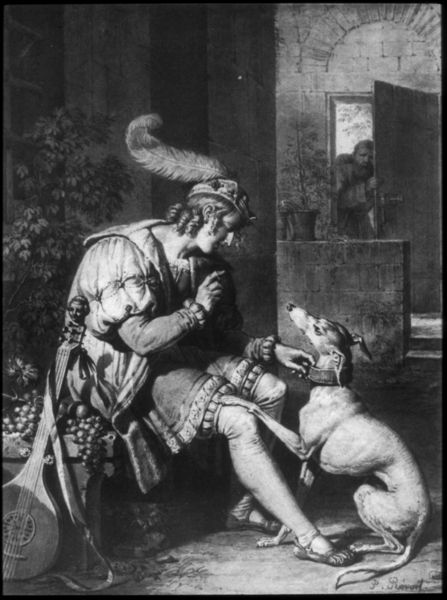
Titel: Troubardour und Windhund
Künstler: Pierre Révoil
Schlagwörter: feder, mann, hut, männer, nase, tür, zeichnung, hund, kappe, spiegel, strauch, musiker, locken, schwanz, apfel, bogen, halsband, mauer, treppe, wein, sprechen, zeigefinger, sandalen, narr, radierung, pfote, sandale, barett, dressur, wams, kniestrumpf, laute, mandoline, edelmann, minne, spielmann, frauenkopf